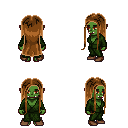
a pixel art fantasy rpg character, female body template, orc, green skin, green robe, white pants, brown extra-long hairstyle, brown shoes, four views (front, back, left, right), 2x2 character sprite sheet, small pixel art, hard edges, no anti-aliasing